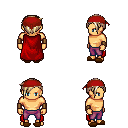
a pixel art fantasy rpg character, male body template, human, tanned skin, red cape, magenta pants, white blonde pixie cut hairstyle, red bandana, leather bracers, brown slippers, four views (front, back, left, right), 2x2 character sprite sheet, small pixel art, hard edges, no anti-aliasing